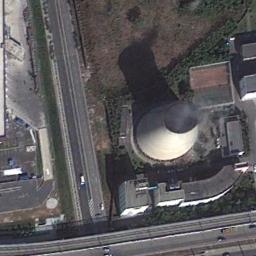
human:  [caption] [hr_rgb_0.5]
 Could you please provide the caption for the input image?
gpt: There are many buildings of different shapes next to the thermal power station .

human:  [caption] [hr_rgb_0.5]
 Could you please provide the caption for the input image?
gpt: There is a factory building in a thermal power station and a cooling tower is steaming .

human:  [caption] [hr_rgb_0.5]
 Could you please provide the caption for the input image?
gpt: The thermal power station is on the grass next to some buildings with white mist above .

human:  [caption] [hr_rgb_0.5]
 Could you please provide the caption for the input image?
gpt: There is a thermal power station and a house in the open space by the road .

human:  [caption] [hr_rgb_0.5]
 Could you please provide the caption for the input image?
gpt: There are some buildings and a chimney on the thermal power station .